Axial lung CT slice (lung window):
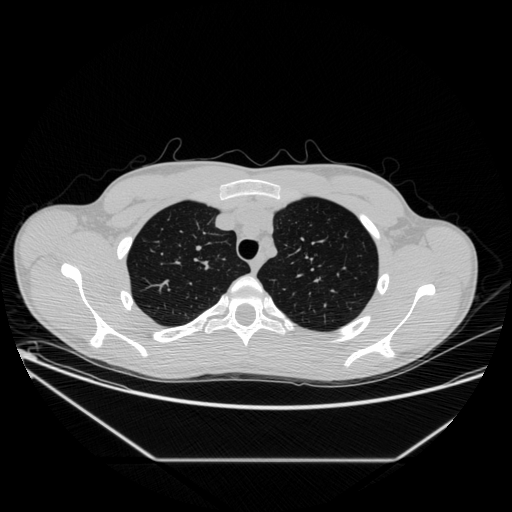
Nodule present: no